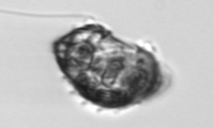
Label: Proterythropsis